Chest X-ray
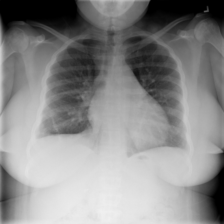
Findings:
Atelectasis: positive
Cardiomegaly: positive
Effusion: negative
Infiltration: negative
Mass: negative
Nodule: negative
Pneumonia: negative
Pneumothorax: negative
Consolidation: negative
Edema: negative
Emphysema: negative
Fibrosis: negative
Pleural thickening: negative
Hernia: negative